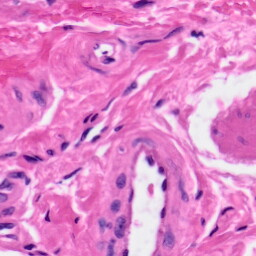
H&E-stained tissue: Skin